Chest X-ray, PA view. Patient: 54 years old, sex M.
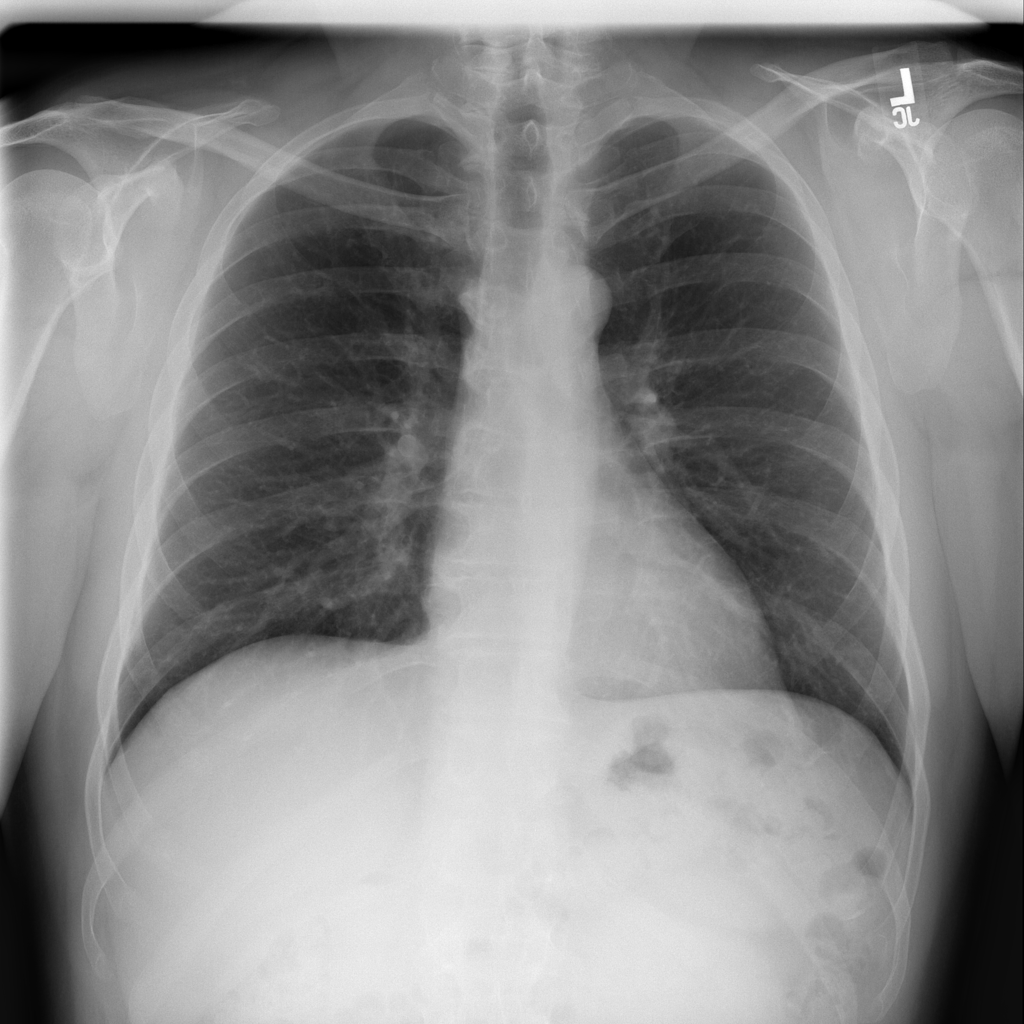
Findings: No Finding